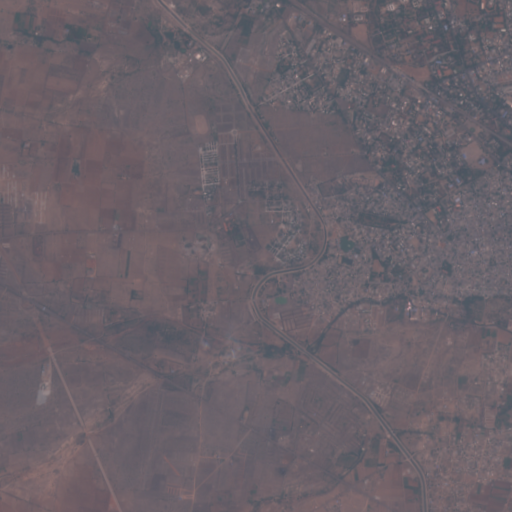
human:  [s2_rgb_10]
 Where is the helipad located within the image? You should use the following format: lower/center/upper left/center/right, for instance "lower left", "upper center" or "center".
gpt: The helipad is located in the center of the image.
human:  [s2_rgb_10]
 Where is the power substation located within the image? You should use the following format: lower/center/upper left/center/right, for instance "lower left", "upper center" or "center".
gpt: The power substation is located in the upper left of the image.
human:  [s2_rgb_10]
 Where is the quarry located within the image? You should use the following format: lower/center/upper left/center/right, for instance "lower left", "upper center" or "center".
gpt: The quarry is located in the center of the image.
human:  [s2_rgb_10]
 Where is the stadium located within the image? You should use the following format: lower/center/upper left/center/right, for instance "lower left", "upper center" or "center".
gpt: The stadium is located in the upper right of the image.
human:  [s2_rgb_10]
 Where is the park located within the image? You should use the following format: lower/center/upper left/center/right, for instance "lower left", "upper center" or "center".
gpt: There is no park in the image.